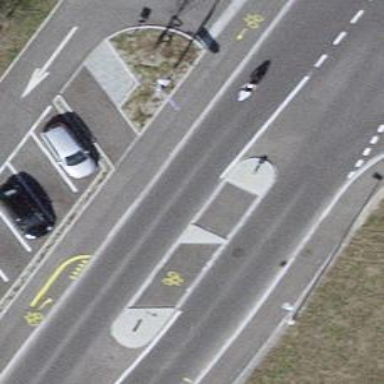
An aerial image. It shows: Uncontrolled crossing with pedestrian island.